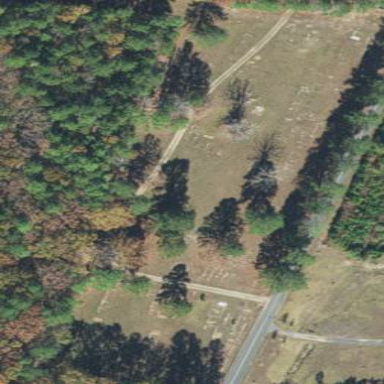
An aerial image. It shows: Cemetery.